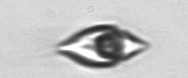
Label: Amphidinium